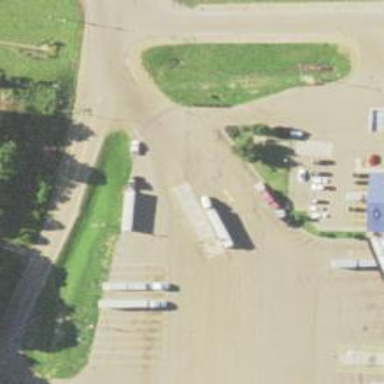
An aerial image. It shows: Weighbridge facility.